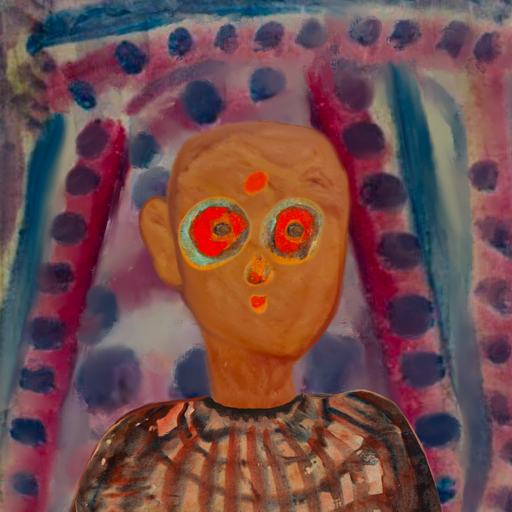
Background: HillGirl, Head And Neck Front: Pious_Lady, Face Front: Sisters, Bust: Orphan, Hair Front: Blank, Head Accessory: Blank, Second Necklace: Blank, Necklace: Blank, Baby: Blank